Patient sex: M
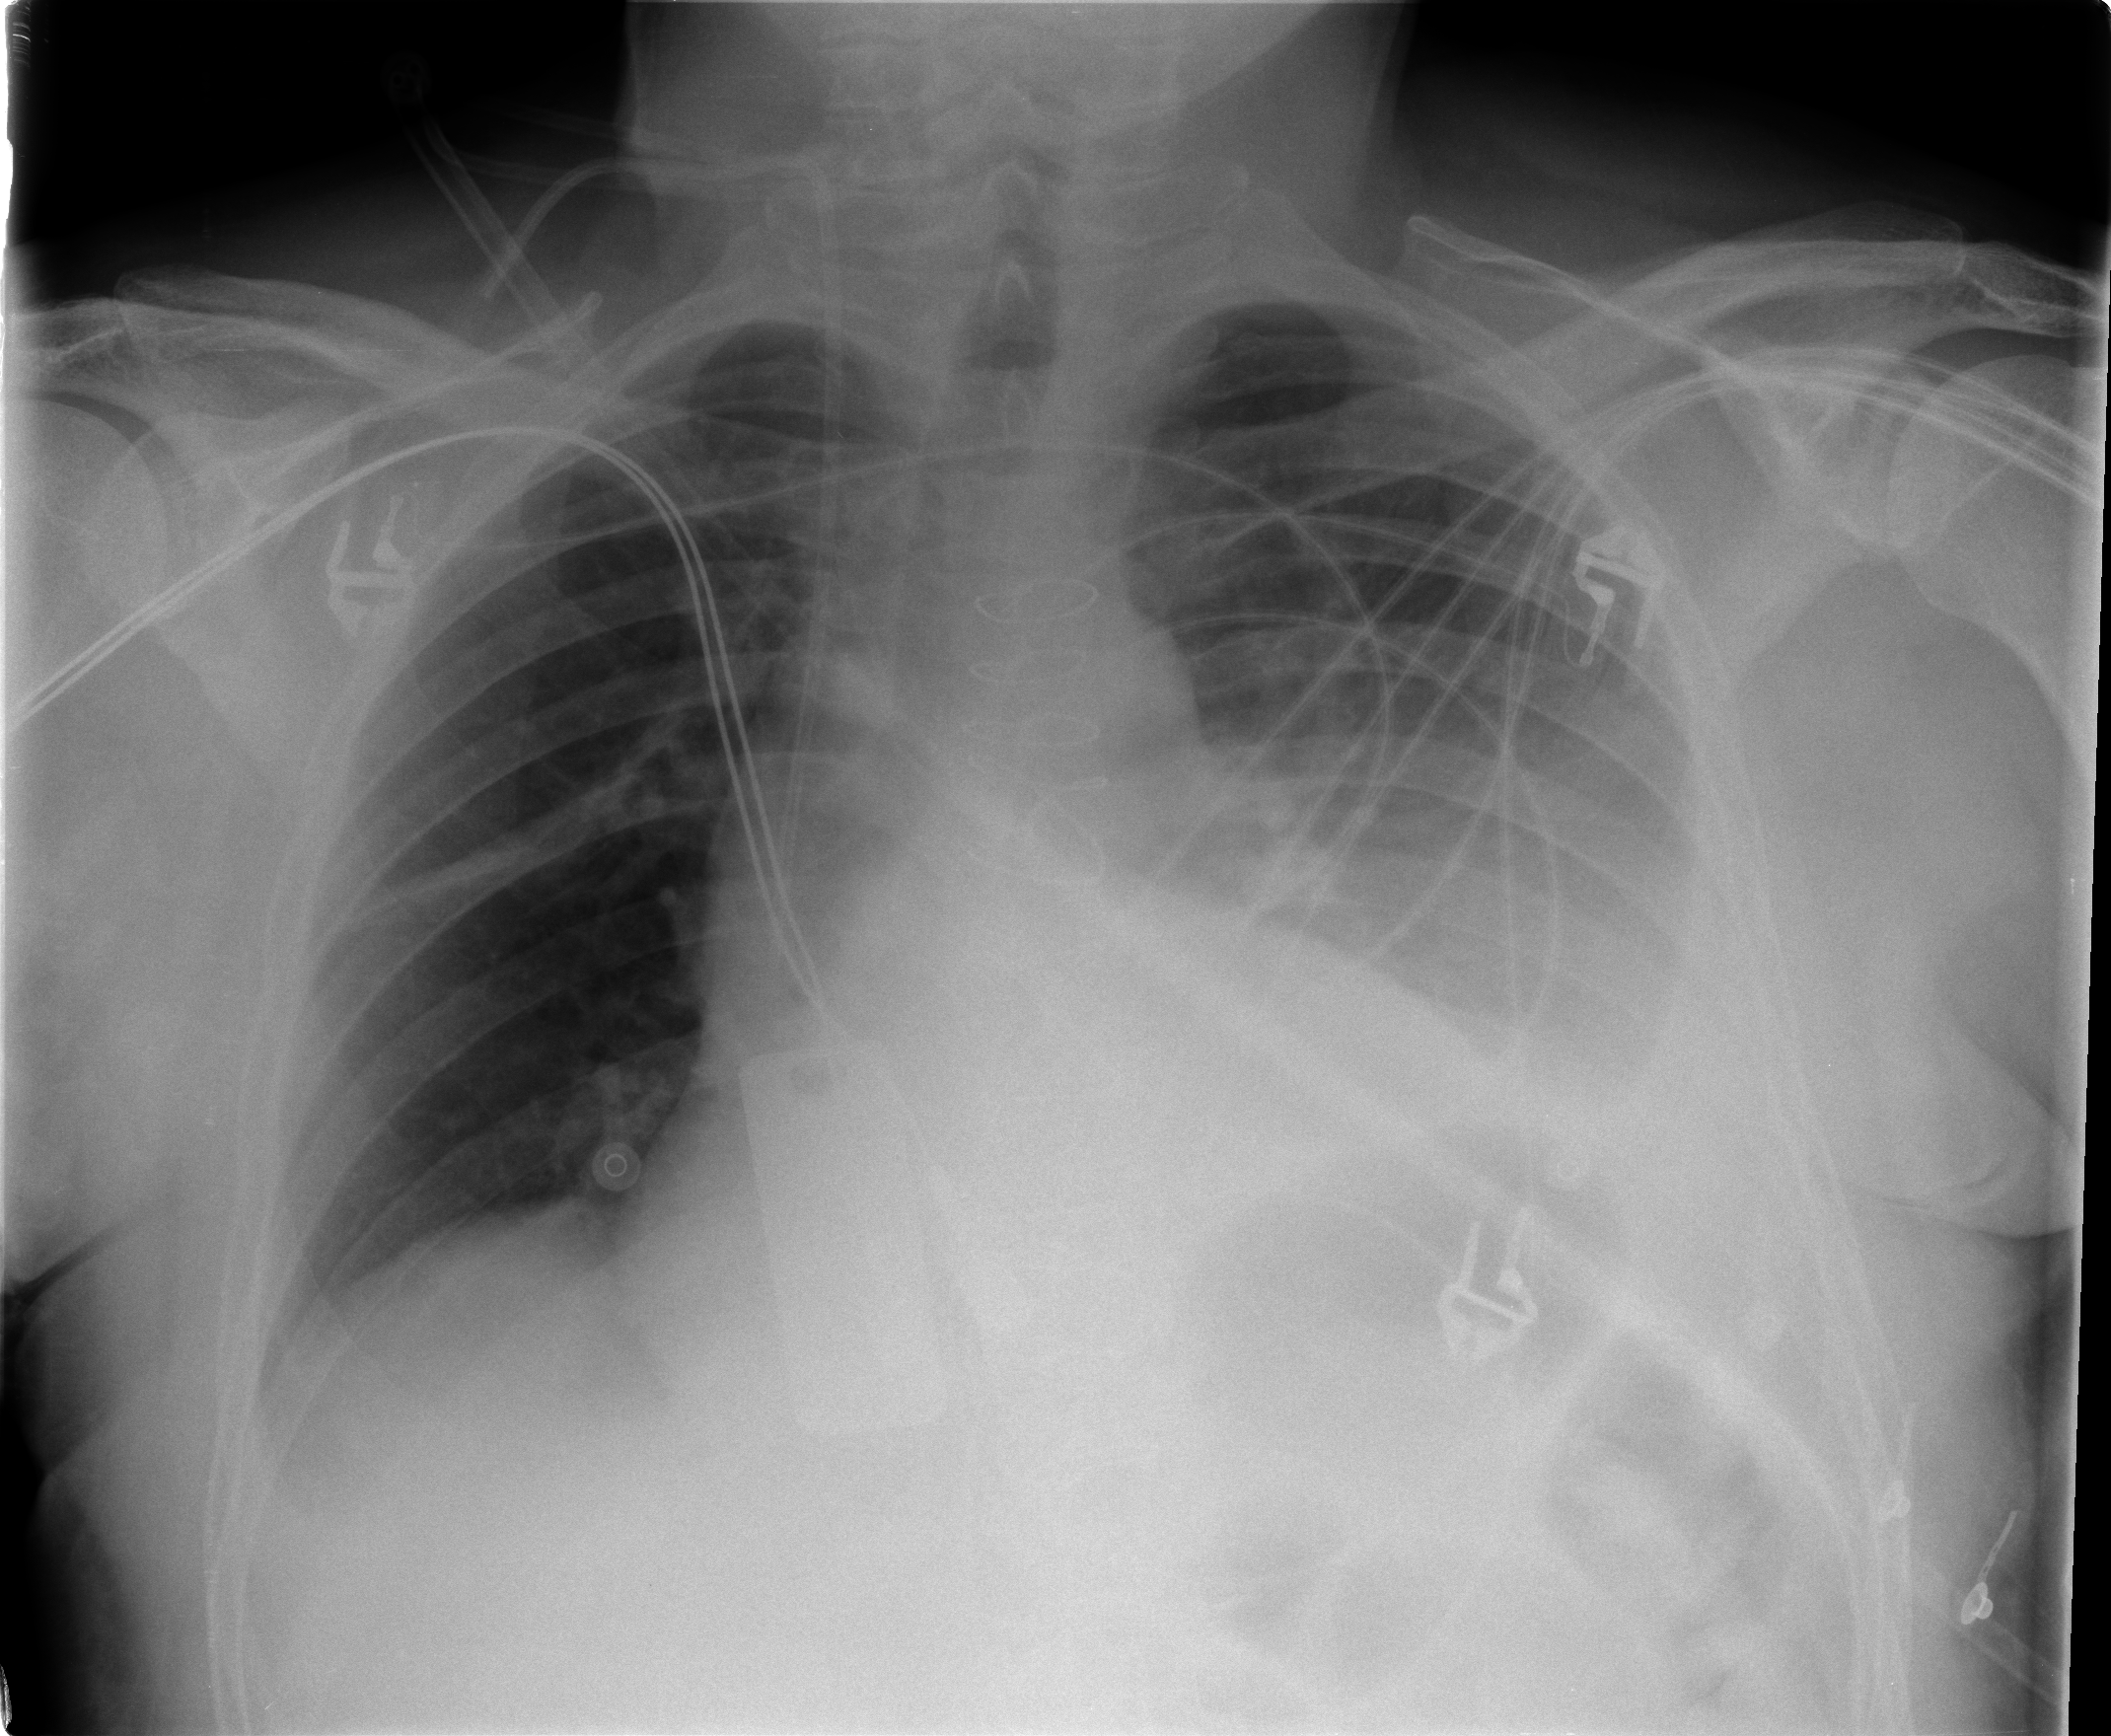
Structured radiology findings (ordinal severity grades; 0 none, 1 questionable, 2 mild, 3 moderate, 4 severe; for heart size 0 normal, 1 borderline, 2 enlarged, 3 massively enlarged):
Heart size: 2
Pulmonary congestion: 0
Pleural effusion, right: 0
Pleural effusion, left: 3
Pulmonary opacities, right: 0
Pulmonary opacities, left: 0
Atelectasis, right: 2
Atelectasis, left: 2